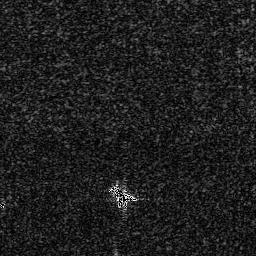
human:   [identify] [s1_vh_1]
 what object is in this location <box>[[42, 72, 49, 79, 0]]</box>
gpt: <ref>1 small ship at the bottom</ref>